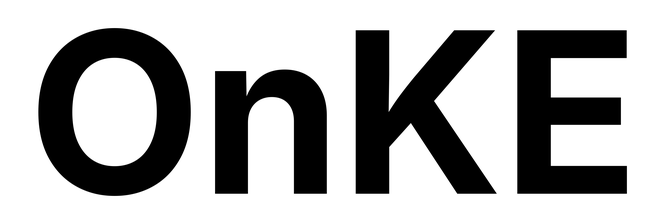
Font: Inter_Bold